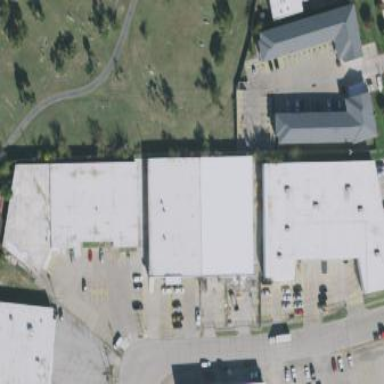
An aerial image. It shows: Warehouse building.